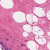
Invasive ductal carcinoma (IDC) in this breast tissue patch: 0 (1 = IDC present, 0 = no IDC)